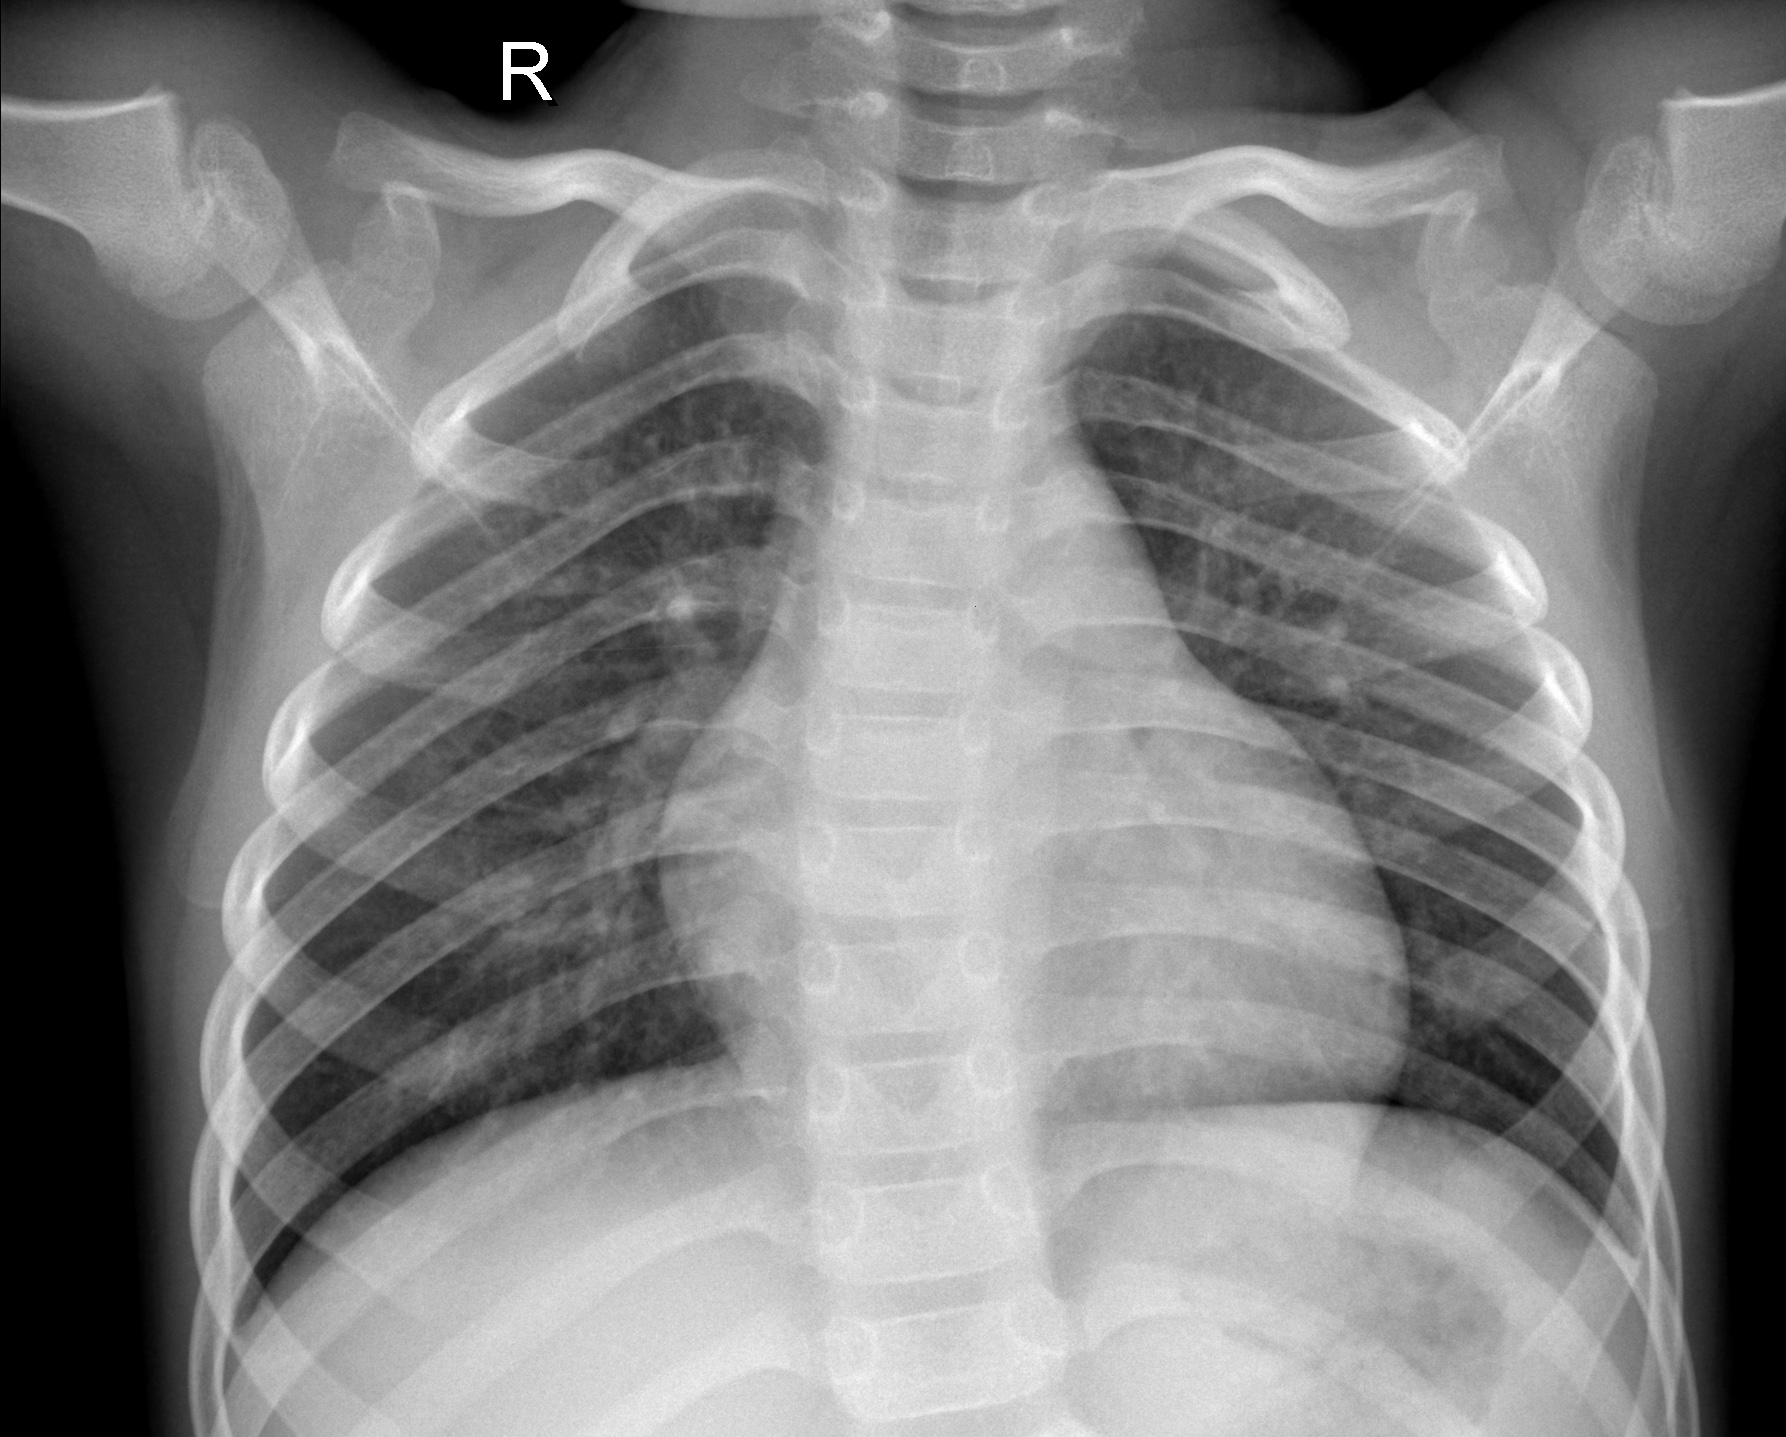
Diagnosis: NORMAL